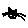
Label: cat